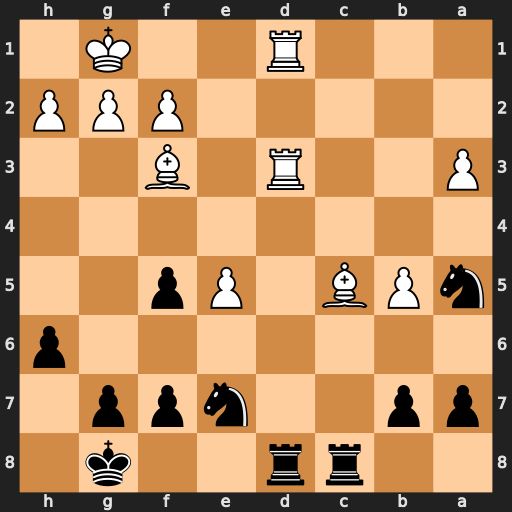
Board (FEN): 2rr2k1/pp2npp1/7p/nPB1Pp2/8/P2R1B2/5PPP/3R2K1
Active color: b
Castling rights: -
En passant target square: -
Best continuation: Rxd3 Rxd3 Rxc5